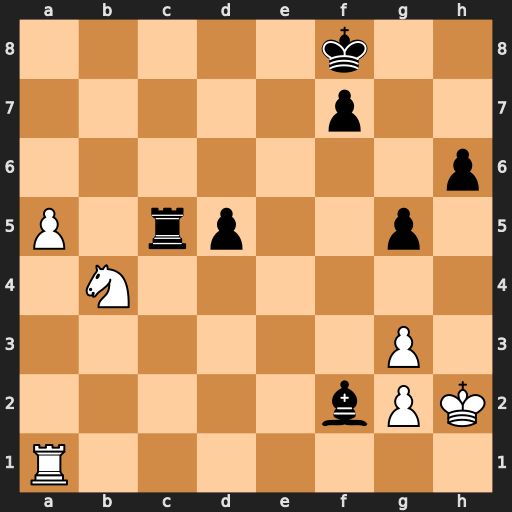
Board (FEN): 5k2/5p2/7p/P1rp2p1/1N6/6P1/5bPK/R7
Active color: w
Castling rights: -
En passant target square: -
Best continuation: Nd3 Rxa5 Rxa5